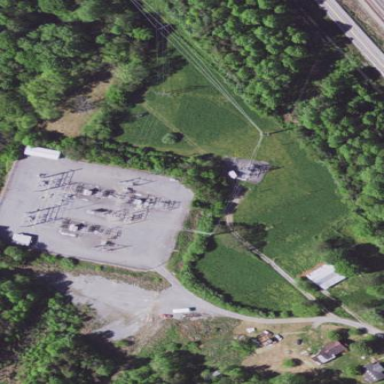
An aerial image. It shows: Outdoor distribution substation protected by fence.